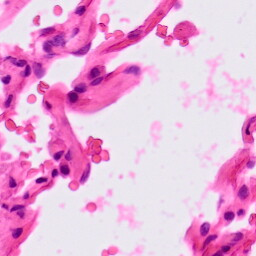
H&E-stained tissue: Lung